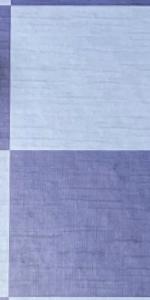
Label: Empty